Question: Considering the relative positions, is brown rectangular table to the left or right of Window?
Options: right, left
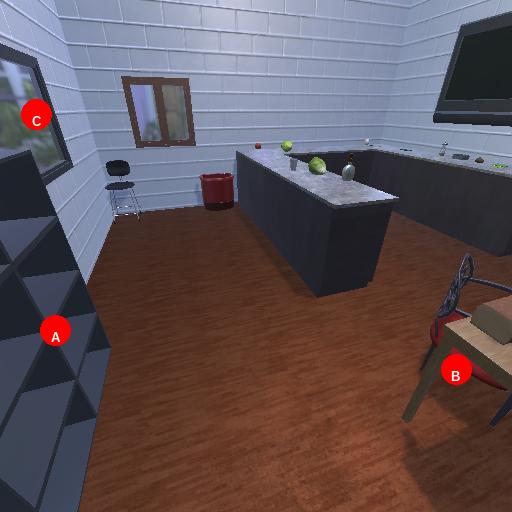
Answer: right